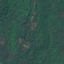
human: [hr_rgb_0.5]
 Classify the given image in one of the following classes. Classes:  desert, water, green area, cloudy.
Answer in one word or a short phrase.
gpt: green area